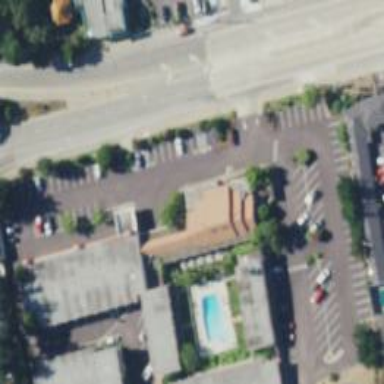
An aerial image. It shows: Hotel building.